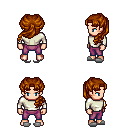
a pixel art fantasy rpg character, male body template, human, light skin, white long-sleeve shirt, magenta pants, brunette princess hairstyle, white slippers, four views (front, back, left, right), 2x2 character sprite sheet, small pixel art, hard edges, no anti-aliasing